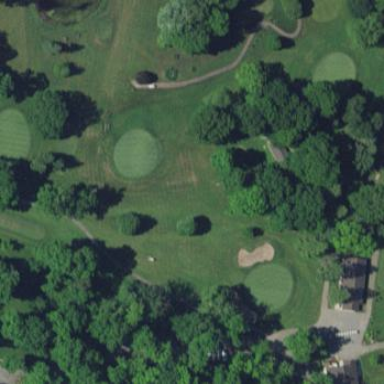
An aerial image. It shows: Rough area in woodland golf course.